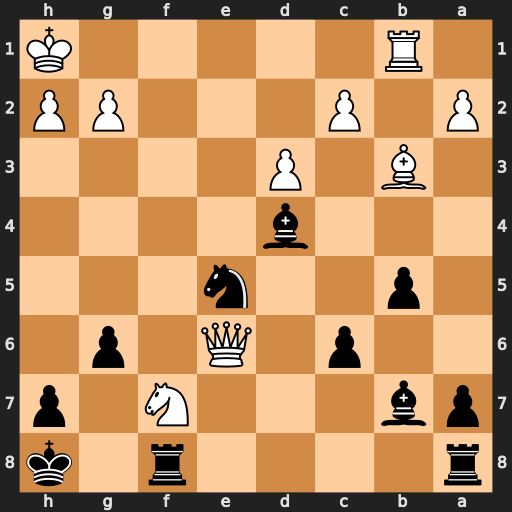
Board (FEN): r4r1k/pb3N1p/2p1Q1p1/1p2n3/3b4/1B1P4/P1P3PP/1R5K
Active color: b
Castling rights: -
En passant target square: -
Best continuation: Rxf7 Qd6 Rf4